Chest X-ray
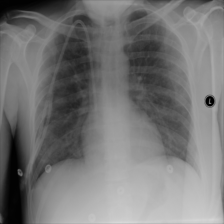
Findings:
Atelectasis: negative
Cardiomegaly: negative
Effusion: negative
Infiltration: positive
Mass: negative
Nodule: negative
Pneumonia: negative
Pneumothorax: negative
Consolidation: negative
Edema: positive
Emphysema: negative
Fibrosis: negative
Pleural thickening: negative
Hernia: negative